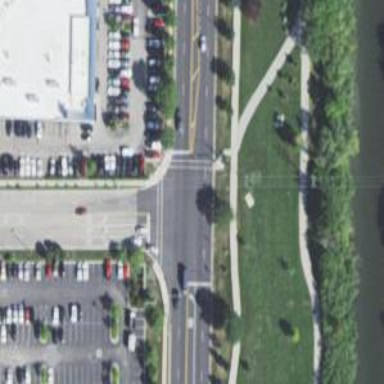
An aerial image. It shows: Footway with crossing lines.